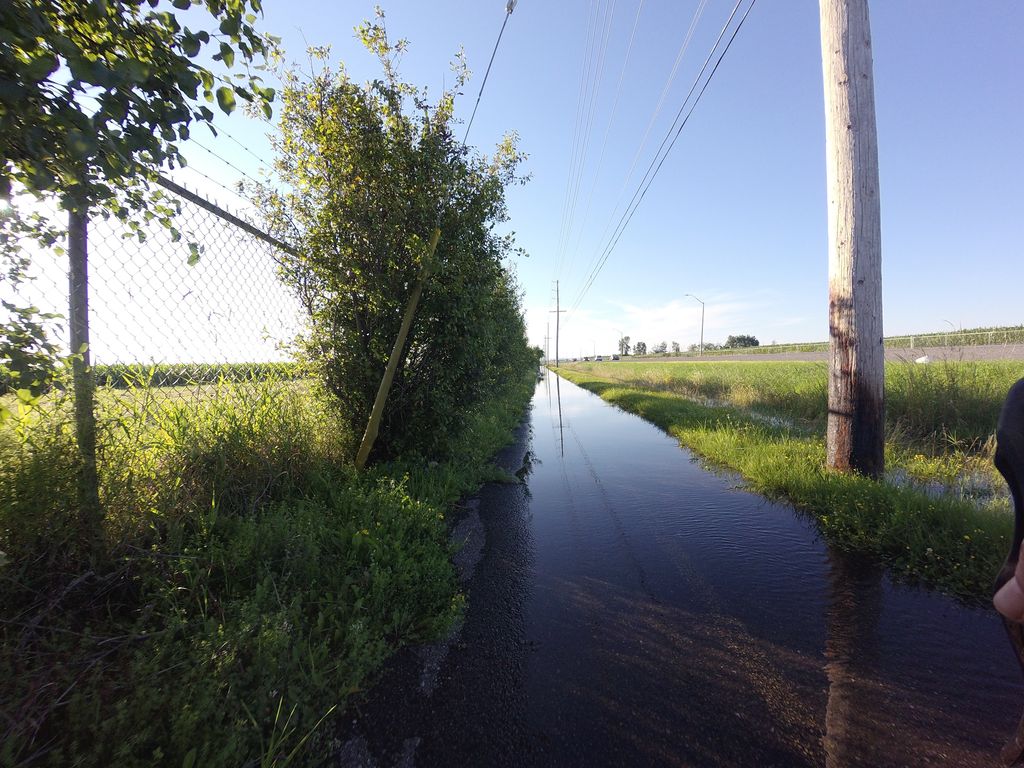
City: ottawa-gatineau